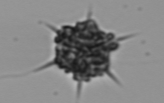
Label: Dictyocha